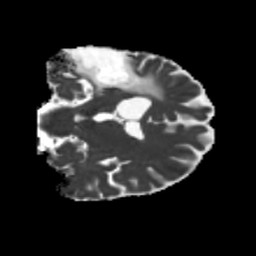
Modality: MD
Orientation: coronal
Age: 43
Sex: male
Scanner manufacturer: siemens
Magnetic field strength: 3 T
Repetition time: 5.25 s
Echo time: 0.08 s